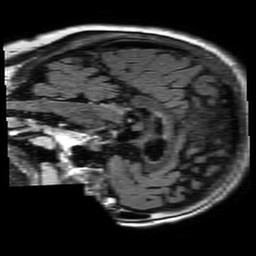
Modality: FLAIR
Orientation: sagittal
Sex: female
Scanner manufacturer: philips
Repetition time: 11 s
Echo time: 0.125 s